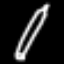
Label: pencil